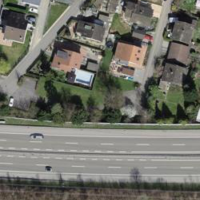
EUNIS habitat code: 57
Species observed at this site:
Milvus milvus